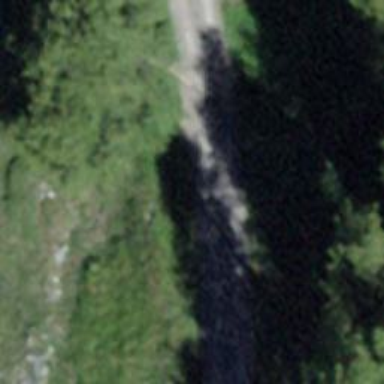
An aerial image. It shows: Downhill track with grade2 surface.